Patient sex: F
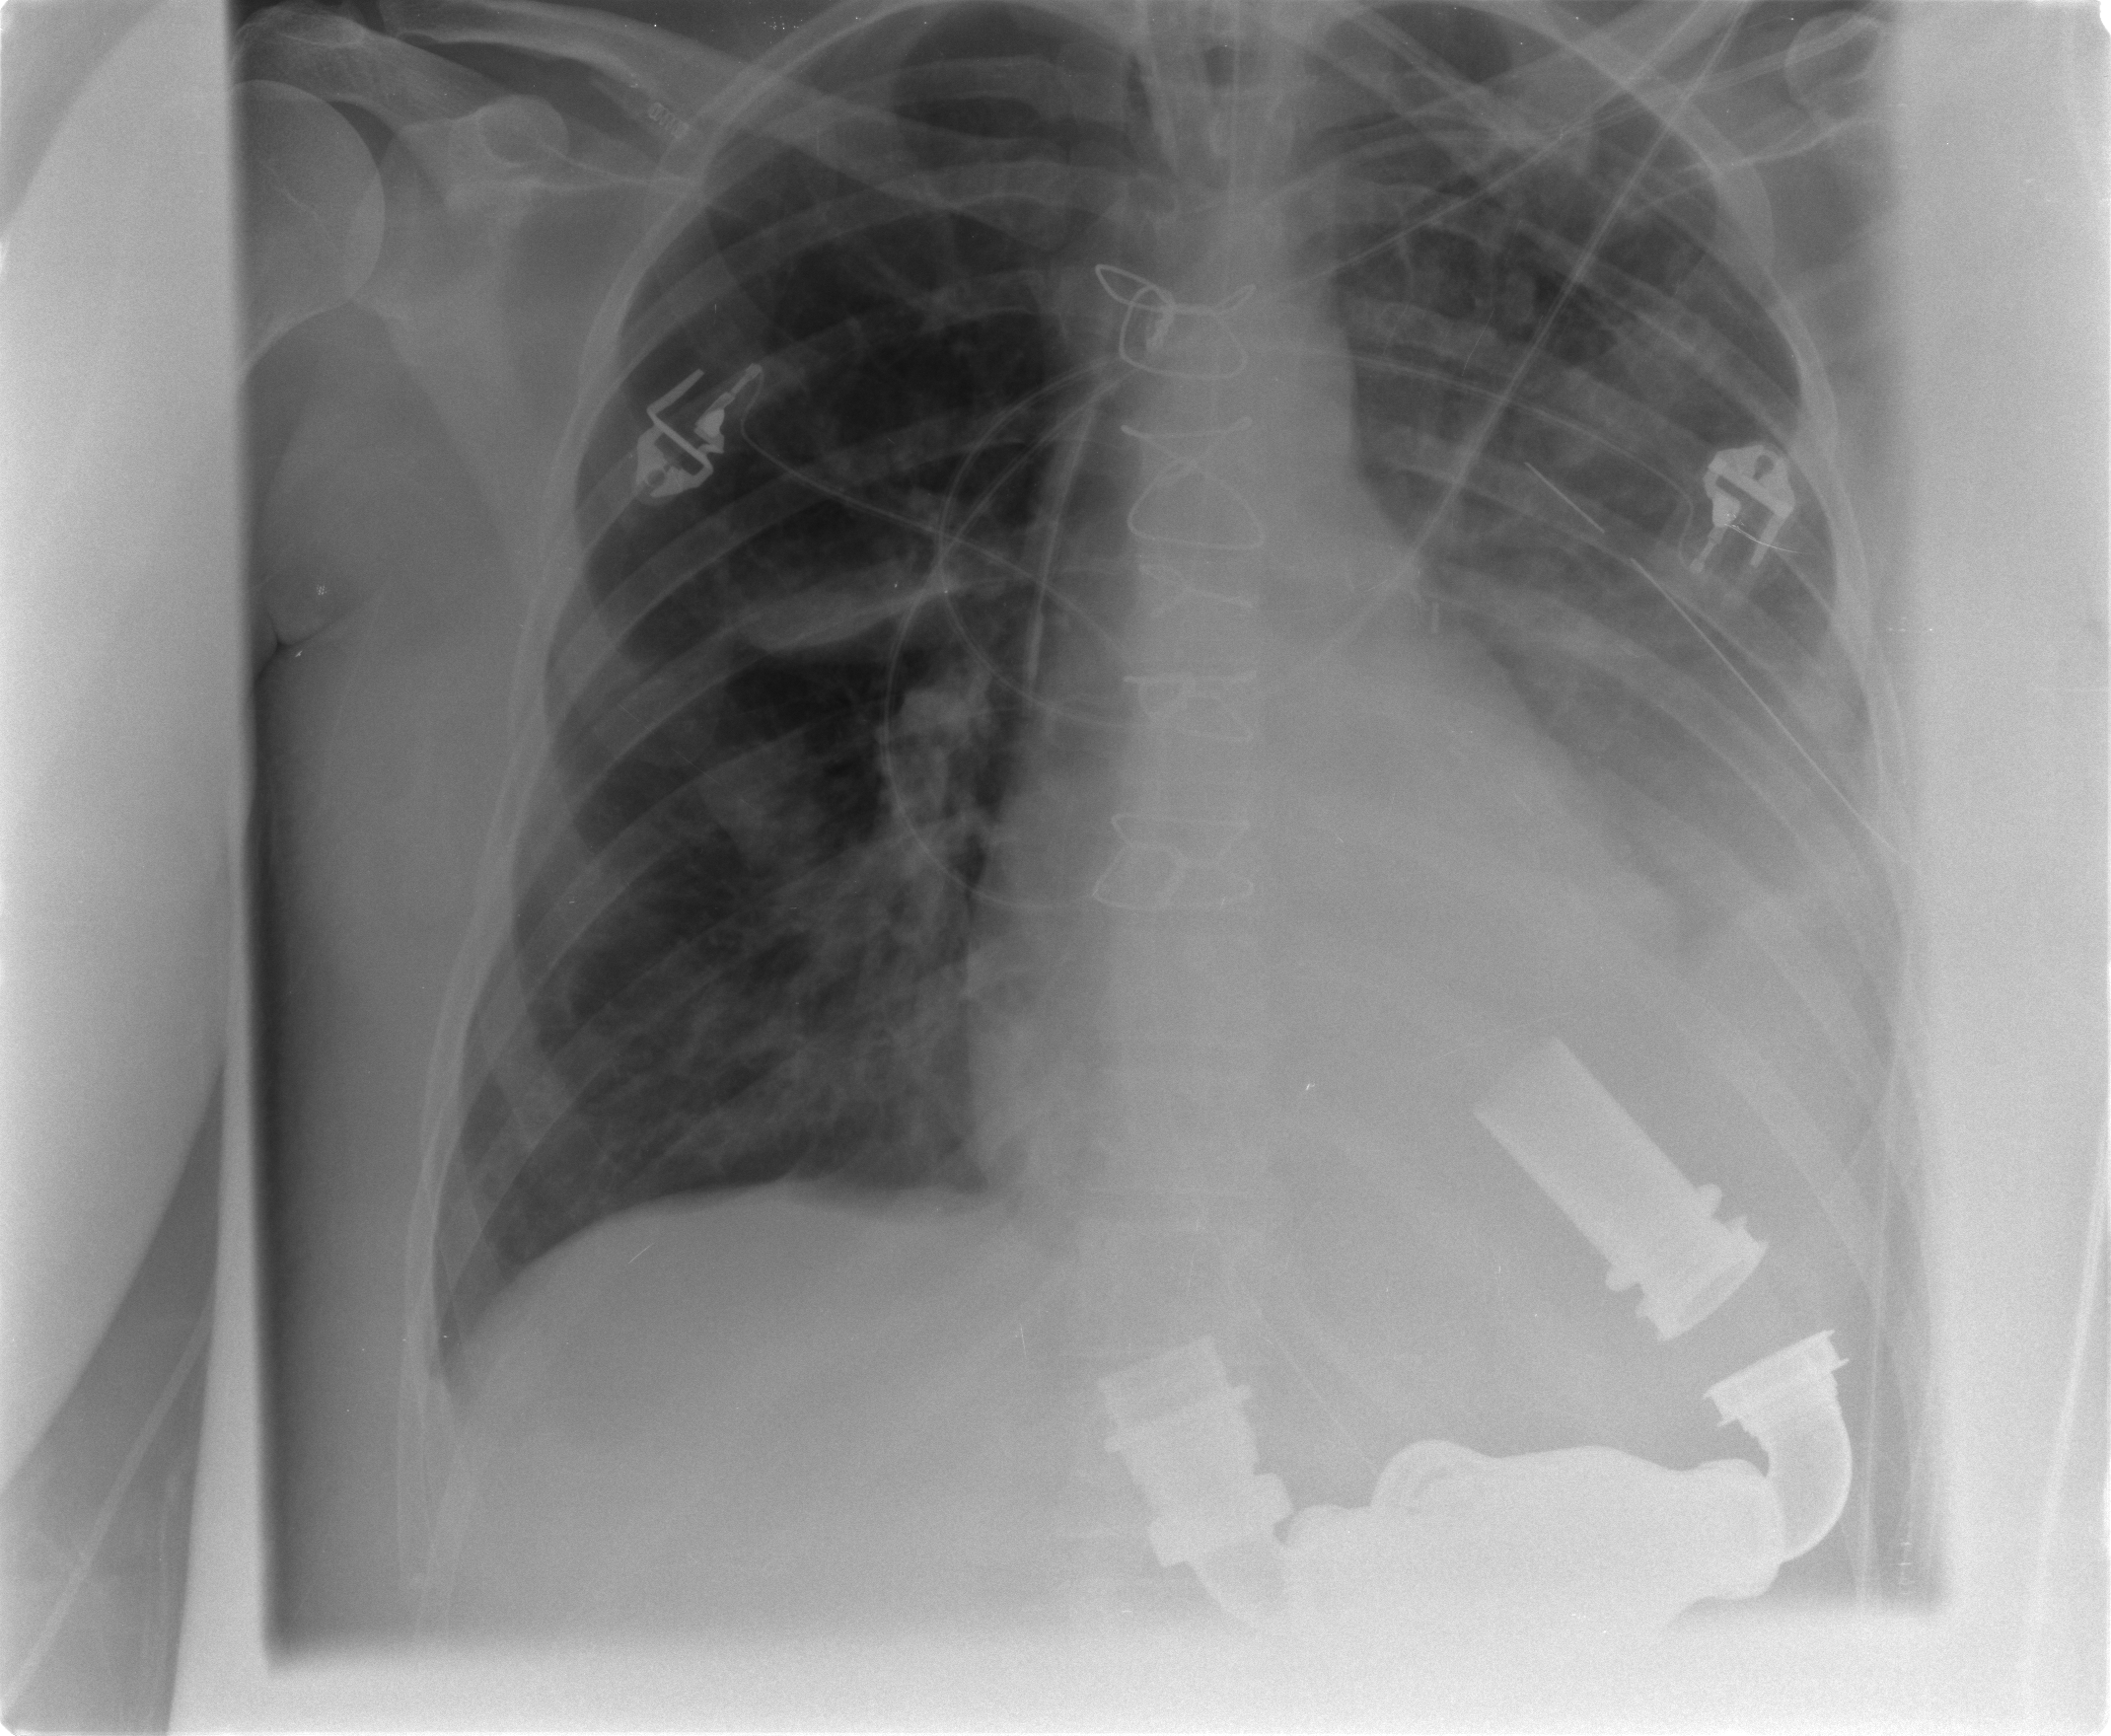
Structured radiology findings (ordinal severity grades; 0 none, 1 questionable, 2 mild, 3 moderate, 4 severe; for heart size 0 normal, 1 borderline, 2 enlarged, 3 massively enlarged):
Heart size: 2
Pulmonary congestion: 1
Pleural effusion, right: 0
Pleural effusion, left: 3
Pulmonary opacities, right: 0
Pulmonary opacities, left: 2
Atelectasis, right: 1
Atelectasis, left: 3